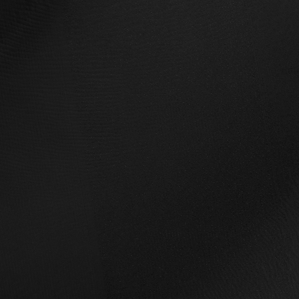
Label: non_frost